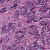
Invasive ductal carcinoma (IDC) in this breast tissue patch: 1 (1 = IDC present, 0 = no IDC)